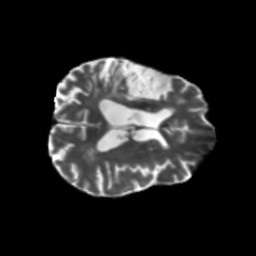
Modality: T2w
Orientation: axial
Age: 58
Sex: male
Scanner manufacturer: siemens
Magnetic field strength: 3 T
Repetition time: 5.47 s
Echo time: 0.0854 s